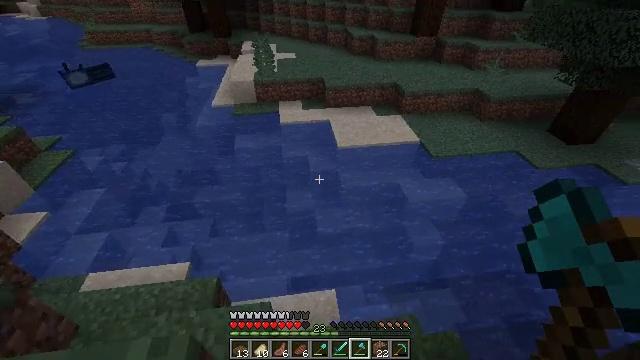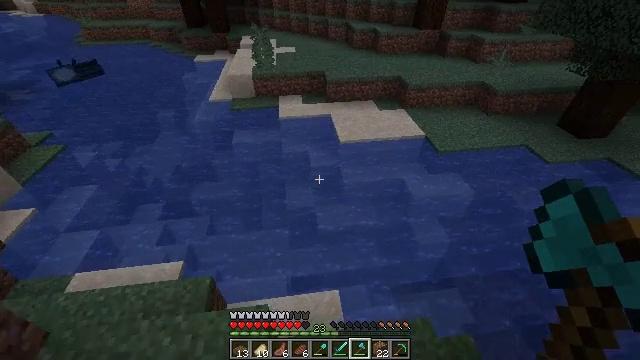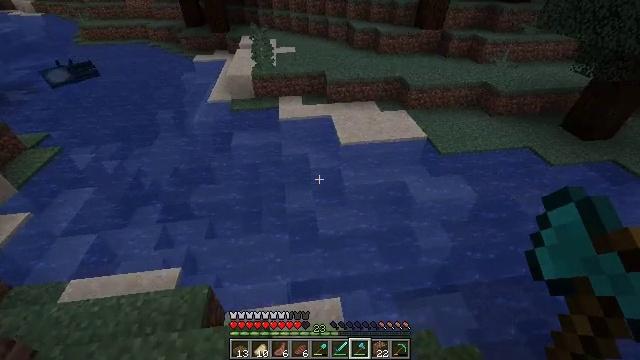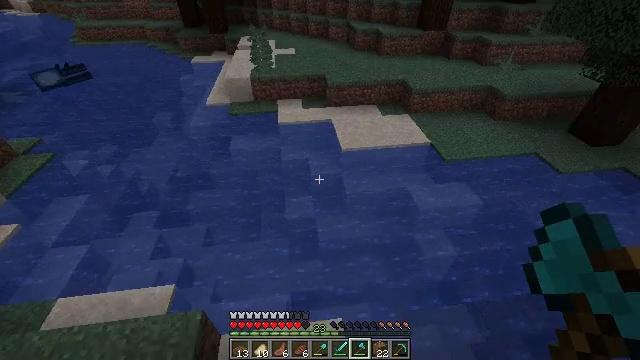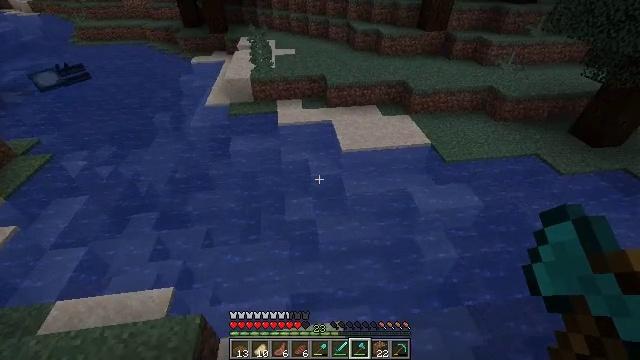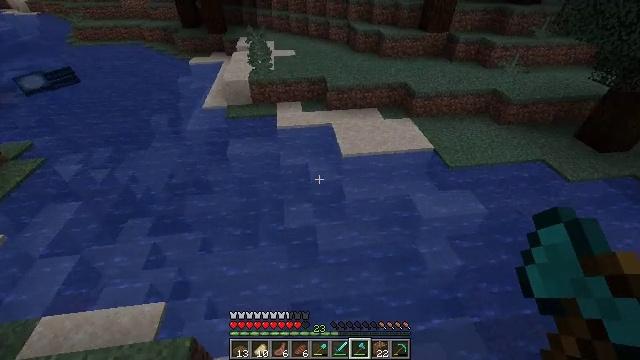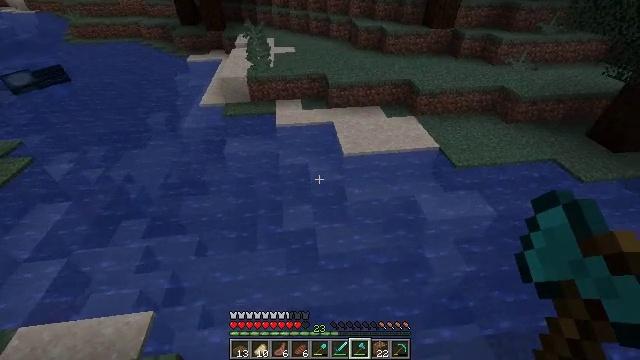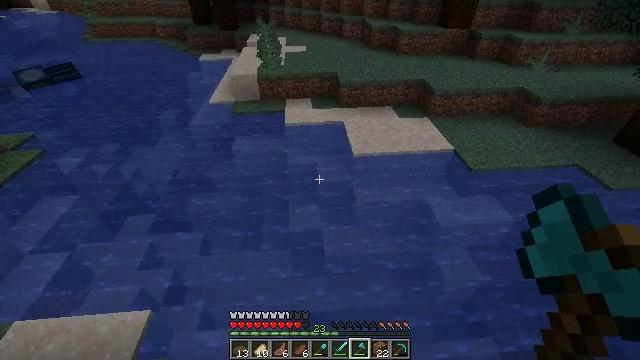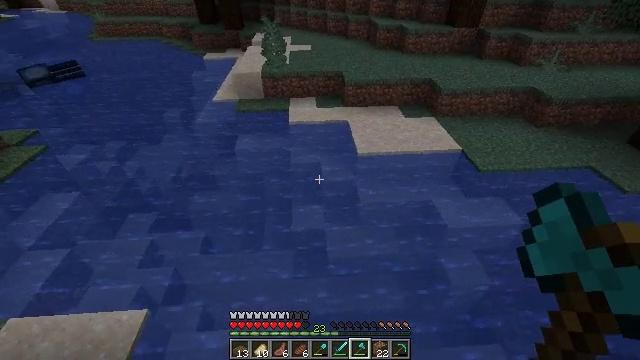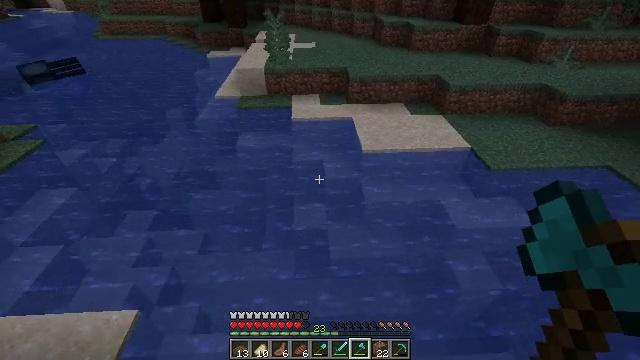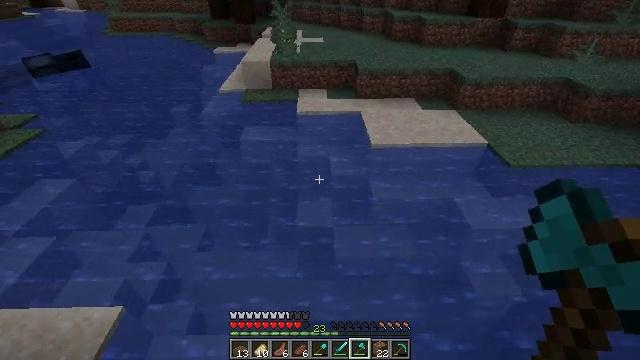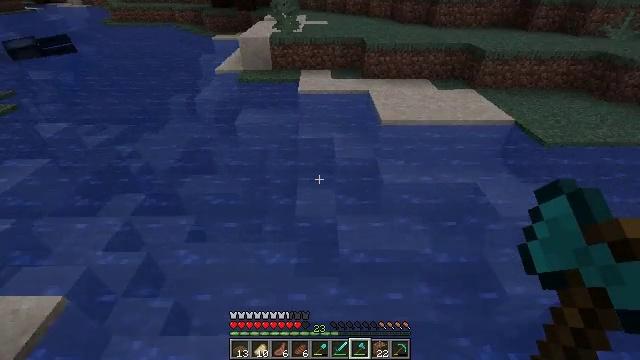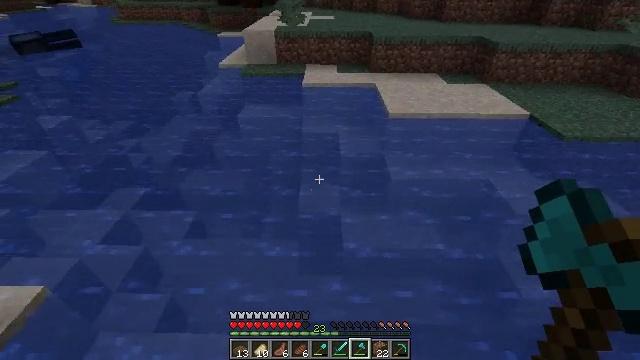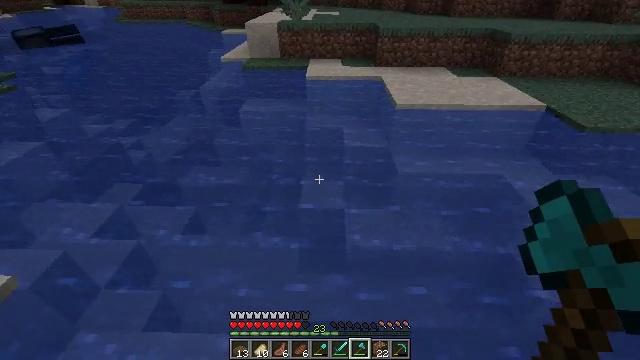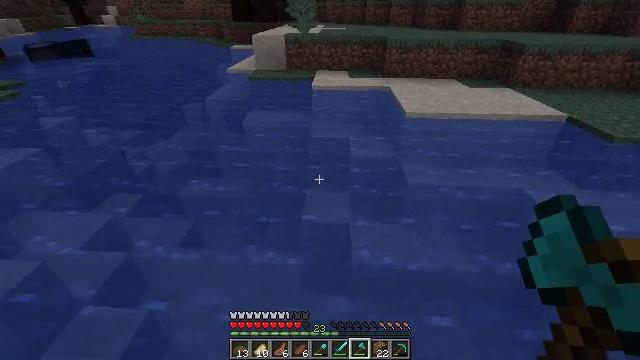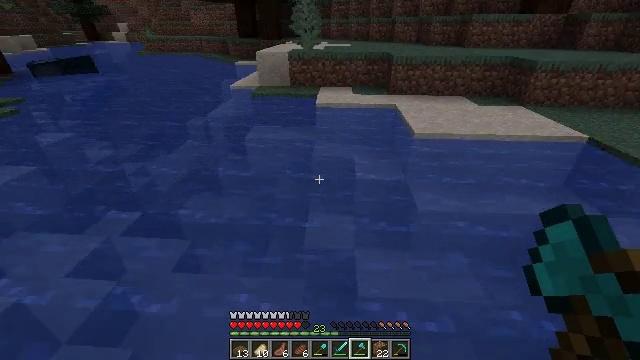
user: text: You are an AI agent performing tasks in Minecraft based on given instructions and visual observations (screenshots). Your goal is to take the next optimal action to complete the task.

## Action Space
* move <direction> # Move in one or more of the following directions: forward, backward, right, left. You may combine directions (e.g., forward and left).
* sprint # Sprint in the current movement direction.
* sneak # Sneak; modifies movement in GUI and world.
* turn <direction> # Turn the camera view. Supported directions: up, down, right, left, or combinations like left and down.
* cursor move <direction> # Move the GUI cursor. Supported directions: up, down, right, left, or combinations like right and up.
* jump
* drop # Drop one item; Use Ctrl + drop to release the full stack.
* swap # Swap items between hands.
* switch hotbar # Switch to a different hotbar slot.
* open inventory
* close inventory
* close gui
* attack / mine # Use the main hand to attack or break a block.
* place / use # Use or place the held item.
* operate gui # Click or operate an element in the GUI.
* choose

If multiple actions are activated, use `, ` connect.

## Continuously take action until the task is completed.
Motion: motion action
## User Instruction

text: Harvest some fern.
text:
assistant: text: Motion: move forward
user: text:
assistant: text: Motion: move forward
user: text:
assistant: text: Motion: move forward
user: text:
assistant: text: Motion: move forward
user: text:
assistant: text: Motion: move forward
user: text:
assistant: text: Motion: move forward
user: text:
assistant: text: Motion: move forward, turn left
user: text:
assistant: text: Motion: move forward, turn left
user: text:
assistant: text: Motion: move forward
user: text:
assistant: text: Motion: move forward, turn left
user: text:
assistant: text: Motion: move forward
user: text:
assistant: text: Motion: move forward, turn left
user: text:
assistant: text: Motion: move forward
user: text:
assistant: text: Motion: move forward, turn left and up
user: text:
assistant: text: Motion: move forward, turn up
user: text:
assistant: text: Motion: move forward, turn up
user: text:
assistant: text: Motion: move forward, turn up
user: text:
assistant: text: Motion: move forward, turn up, jump
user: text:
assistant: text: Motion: move forward, turn up, jump
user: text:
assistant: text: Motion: move forward, turn up, jump
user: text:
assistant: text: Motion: move forward, turn up, jump
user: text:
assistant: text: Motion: move forward, jump
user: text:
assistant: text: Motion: move forward, turn right and up, jump
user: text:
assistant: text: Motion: move forward, turn right and up, jump
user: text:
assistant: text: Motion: move forward, turn right and up, jump
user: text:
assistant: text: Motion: move forward, turn right and up, jump
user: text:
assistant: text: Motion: move forward, turn right, jump
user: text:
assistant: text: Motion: move forward, jump
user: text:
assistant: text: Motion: move forward, jump
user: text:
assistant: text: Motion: move forward, sprint, jump